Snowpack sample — Loveland Pass, Silver Plume, Colorado, USA (12/14/25, 10:50 AM MST)
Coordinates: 39.664, -105.882
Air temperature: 36 °F
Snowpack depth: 67 cm
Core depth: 20 cm
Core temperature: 46.4 °F
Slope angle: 6°, slope face: 326°
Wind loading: low
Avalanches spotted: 0
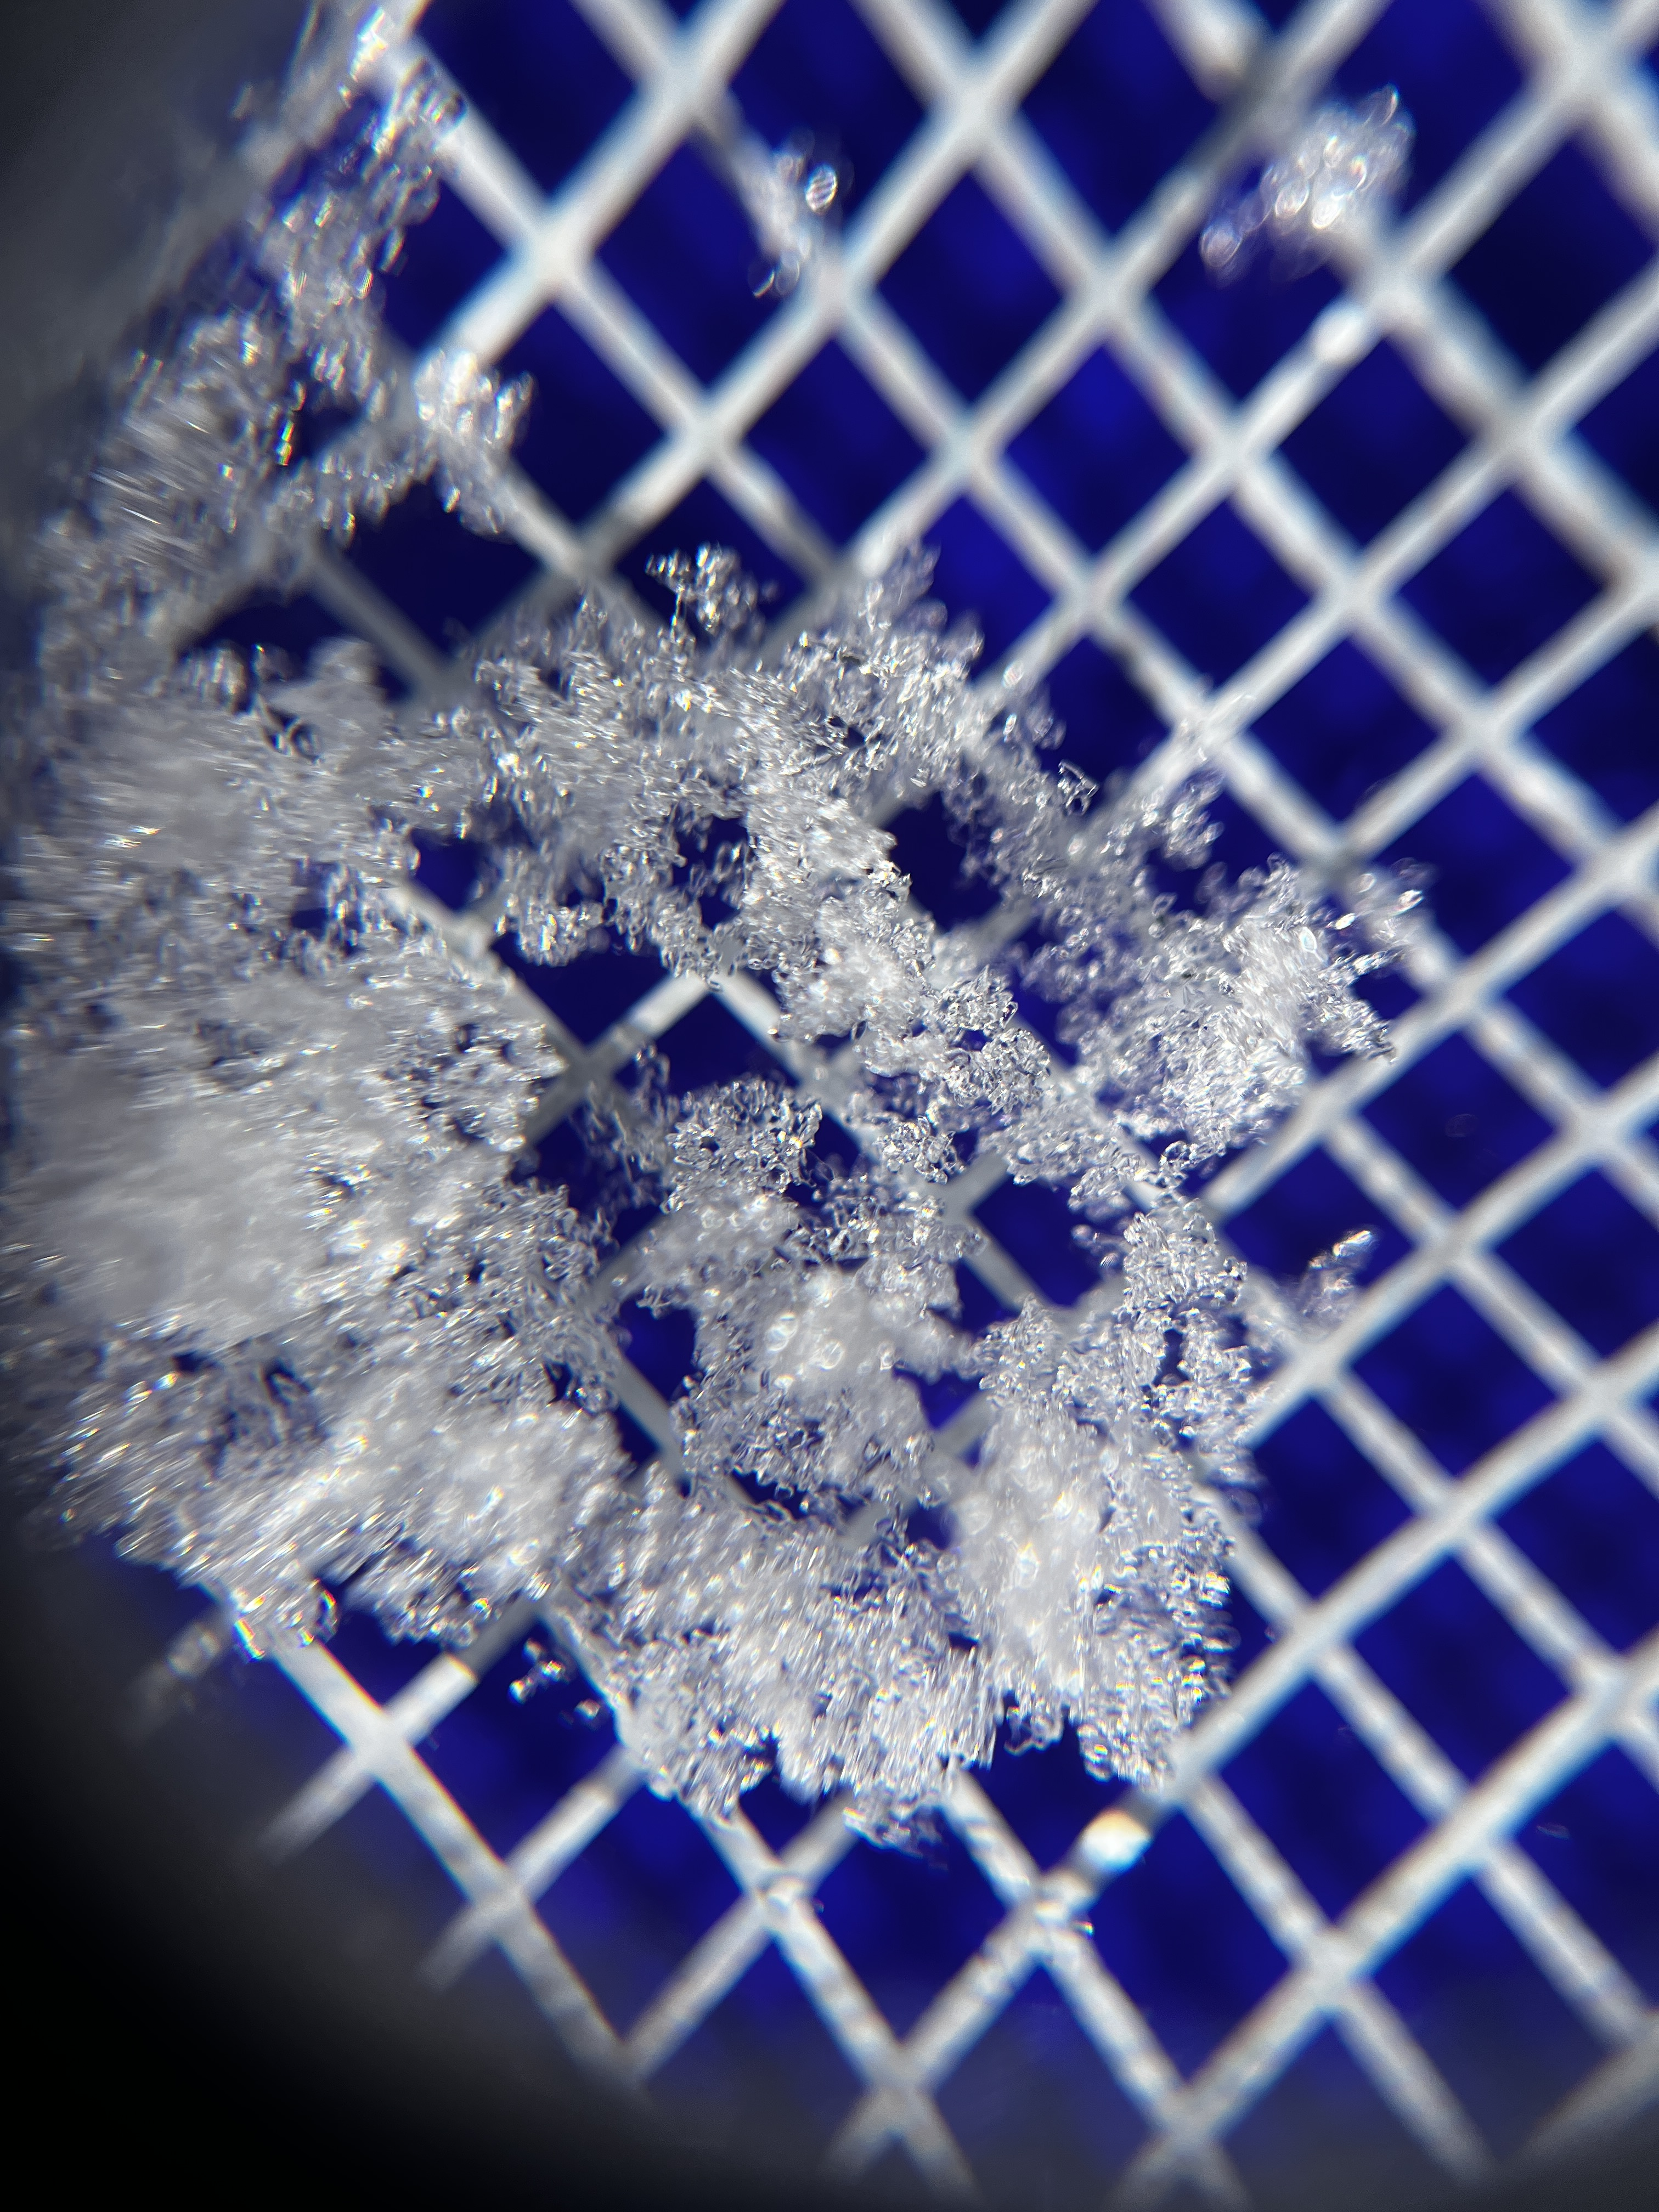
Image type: magnified_profile
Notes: No avalanches spotted, very late start to the season with minimal snowpack